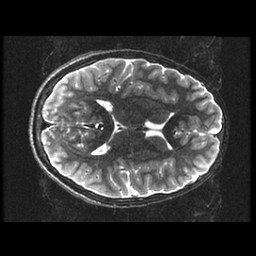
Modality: T2w
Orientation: axial
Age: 11
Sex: male
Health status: ill
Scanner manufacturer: ge
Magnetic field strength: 3 T
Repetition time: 7.5 s
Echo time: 0.1015 s